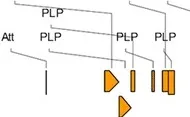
Graphic showing phage related proteins identified in the intact prophage by PHAST. The diagram above was annotated by and imported from the PHAST-prophage database. Twenty-six hypothetical proteins were removed from the schematic to increase the clarity of the phage related proteins. The proteins above the black line indicating genome position are encoded 5' to 3' while the proteins under it are encoded 3' to 5'. The abbreviations in the diagrams are as follows Att (phage attachment site), Coa (Phage coat protein), fib (Phage Tail Fiber), Int (Phage integrase) Pla (Phage plate protein), PLP (Phage like protein), Por (Portal protein) sha (Phage tail shaft protein) Ter (Terminase).
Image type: pathology (immunostaining)